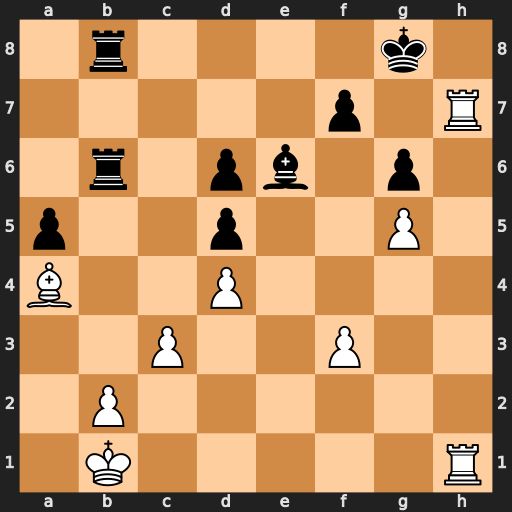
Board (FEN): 1r4k1/5p1R/1r1pb1p1/p2p2P1/B2P4/2P2P2/1P6/1K5R
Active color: w
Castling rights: -
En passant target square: -
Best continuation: Rh8+ Kg7 R1h7#